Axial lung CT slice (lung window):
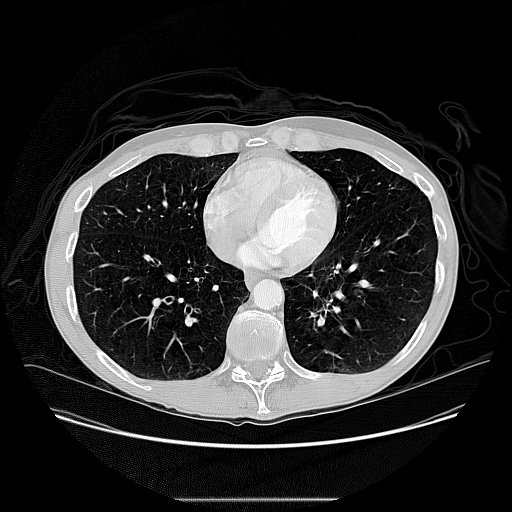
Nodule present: no